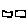
Label: square